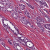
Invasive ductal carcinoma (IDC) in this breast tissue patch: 1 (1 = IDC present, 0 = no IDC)